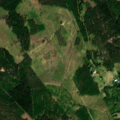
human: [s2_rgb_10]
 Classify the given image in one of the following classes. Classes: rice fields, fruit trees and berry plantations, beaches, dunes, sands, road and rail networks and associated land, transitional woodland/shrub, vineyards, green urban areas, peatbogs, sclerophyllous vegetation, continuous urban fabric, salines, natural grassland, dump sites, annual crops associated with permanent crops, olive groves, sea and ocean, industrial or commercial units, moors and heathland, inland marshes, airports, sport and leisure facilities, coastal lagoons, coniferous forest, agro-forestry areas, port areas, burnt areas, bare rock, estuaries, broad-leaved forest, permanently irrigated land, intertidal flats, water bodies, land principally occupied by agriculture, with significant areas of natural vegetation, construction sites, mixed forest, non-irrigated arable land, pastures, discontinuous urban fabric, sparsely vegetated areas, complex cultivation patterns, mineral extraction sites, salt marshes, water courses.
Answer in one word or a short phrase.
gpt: coniferous forest, transitional woodland/shrub